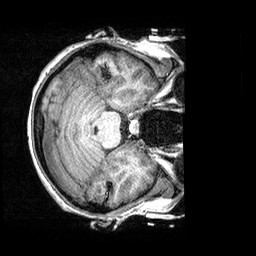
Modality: T1w
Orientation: axial
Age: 21
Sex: female
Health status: healthy
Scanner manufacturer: siemens
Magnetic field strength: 3 T
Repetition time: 2.3 s
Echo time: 0.00303 s